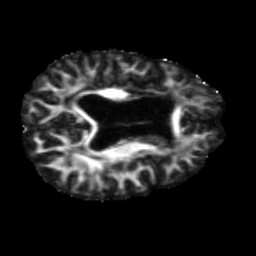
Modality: FA
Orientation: axial
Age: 63
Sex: female
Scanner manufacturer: siemens
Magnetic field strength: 3 T
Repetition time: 5.47 s
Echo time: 0.0854 s